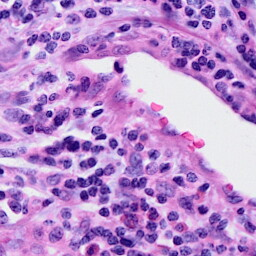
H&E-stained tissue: Cervix